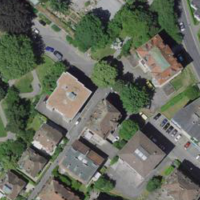
EUNIS habitat code: 54
Species observed at this site:
Erinaceus europaeus